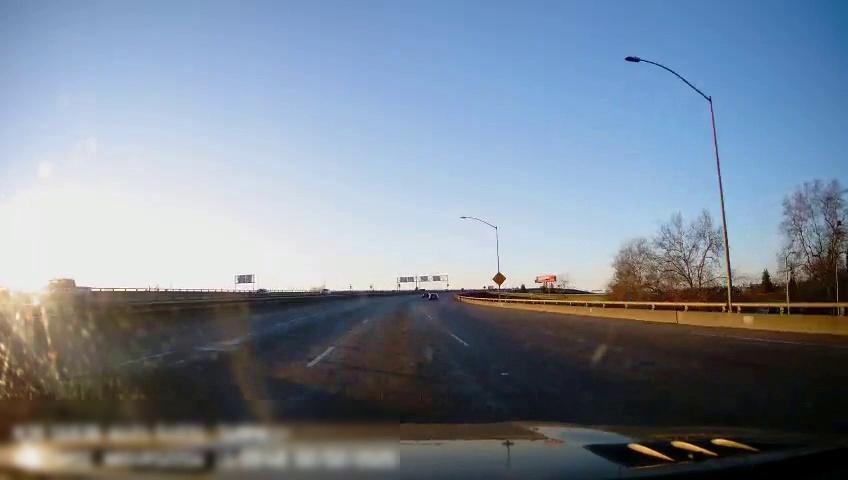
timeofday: Day
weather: Sunny
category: Drivable Space
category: Vehicles | SUV
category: Vehicles | SUV
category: Lanes | Current Lane
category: Lanes | Current Lane
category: Lanes | Alternate Lane
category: Lanes | Alternate Lane
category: Traffic | Signs